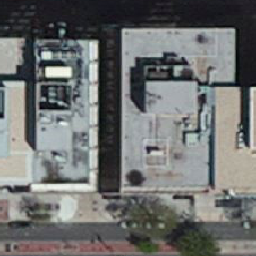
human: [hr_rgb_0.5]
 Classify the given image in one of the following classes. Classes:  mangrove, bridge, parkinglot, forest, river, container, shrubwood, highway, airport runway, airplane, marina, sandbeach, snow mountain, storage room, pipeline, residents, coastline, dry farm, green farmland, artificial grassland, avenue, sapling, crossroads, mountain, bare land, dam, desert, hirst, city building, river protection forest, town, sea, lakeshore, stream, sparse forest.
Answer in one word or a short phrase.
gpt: city building